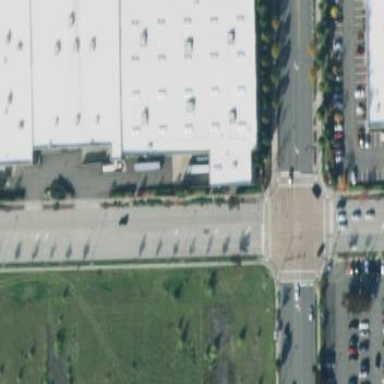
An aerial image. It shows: Retail building.